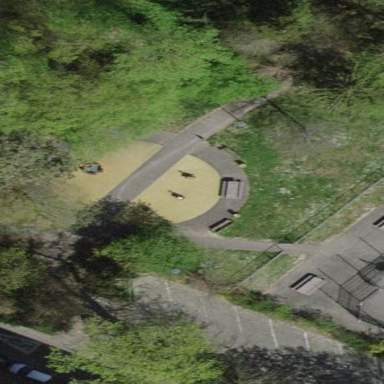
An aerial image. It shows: Playground area for leisure activities on the land.